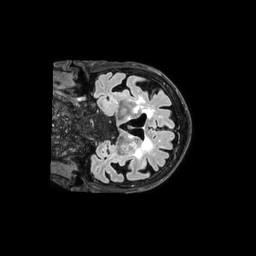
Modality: FLAIR
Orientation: coronal
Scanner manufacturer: philips
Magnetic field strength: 3 T
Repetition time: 4.8 s
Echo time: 0.34 s